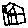
Label: house